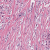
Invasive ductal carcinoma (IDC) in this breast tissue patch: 1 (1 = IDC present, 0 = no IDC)